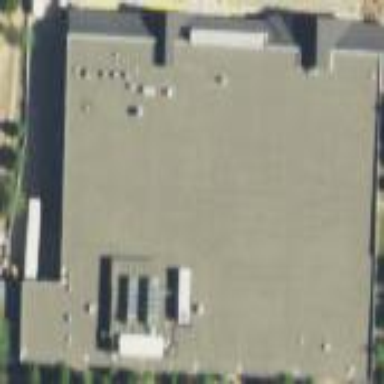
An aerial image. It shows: Supermarket located in building.